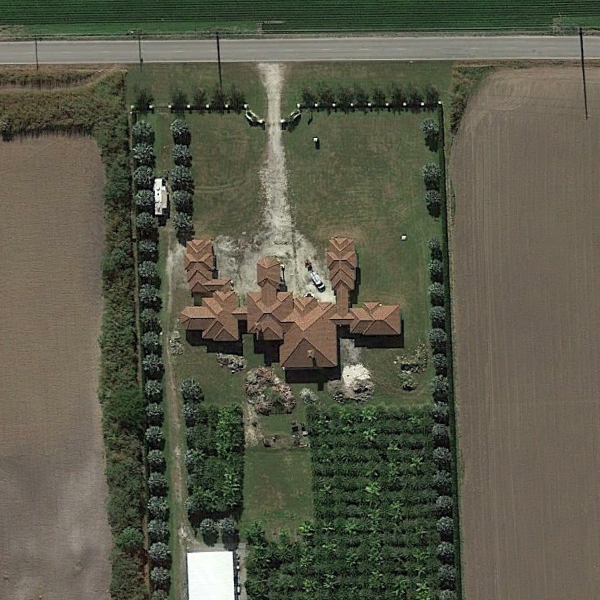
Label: SparseResidential